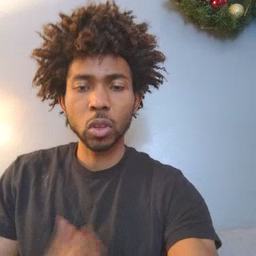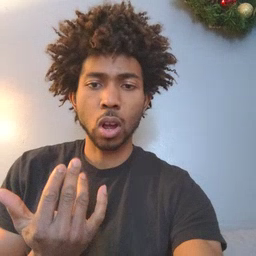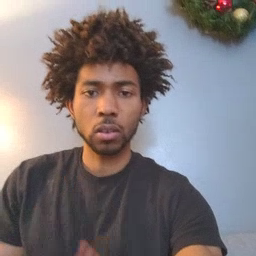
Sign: wait